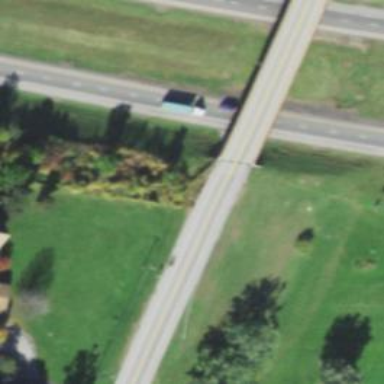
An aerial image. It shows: Secondary road with bridge.